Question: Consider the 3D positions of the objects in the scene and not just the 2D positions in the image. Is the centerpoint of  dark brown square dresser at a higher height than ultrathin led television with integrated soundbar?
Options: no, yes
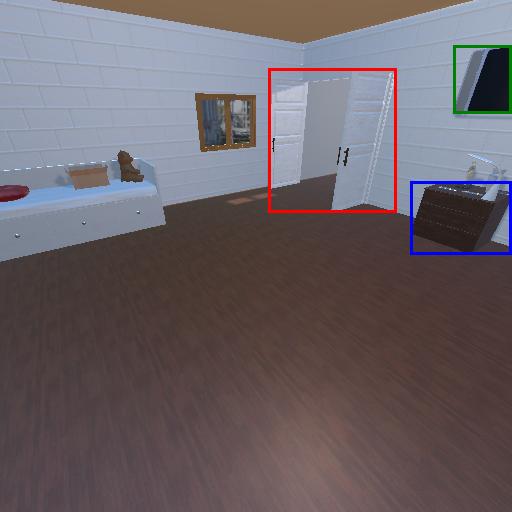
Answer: no